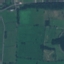
Label: Pasture